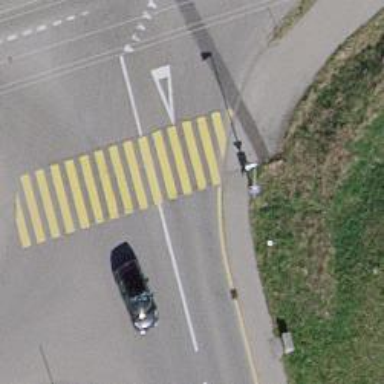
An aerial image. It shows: Kerb barrier.